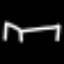
Label: bed